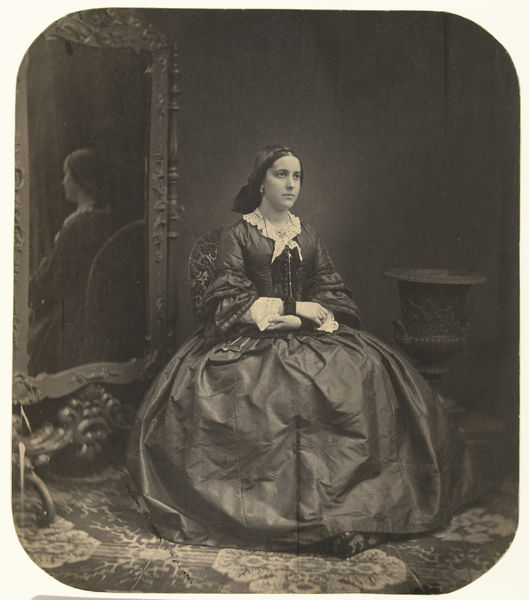
Titel: Portret van een onbekende vrouw voor een spiegel
Künstler: Louis Wegner
Standort: Amsterdam
Institution: Rijksmuseum
Schlagwörter: frau, kleid, ohrring, stuhl, rock, teppich, arme, kragen, spitze, hände, portrait, spiegel, vase, kette, foto, fotografie, spitzenkragen, ohrschmuck, fot, knitterfalten, ohrrin, feau